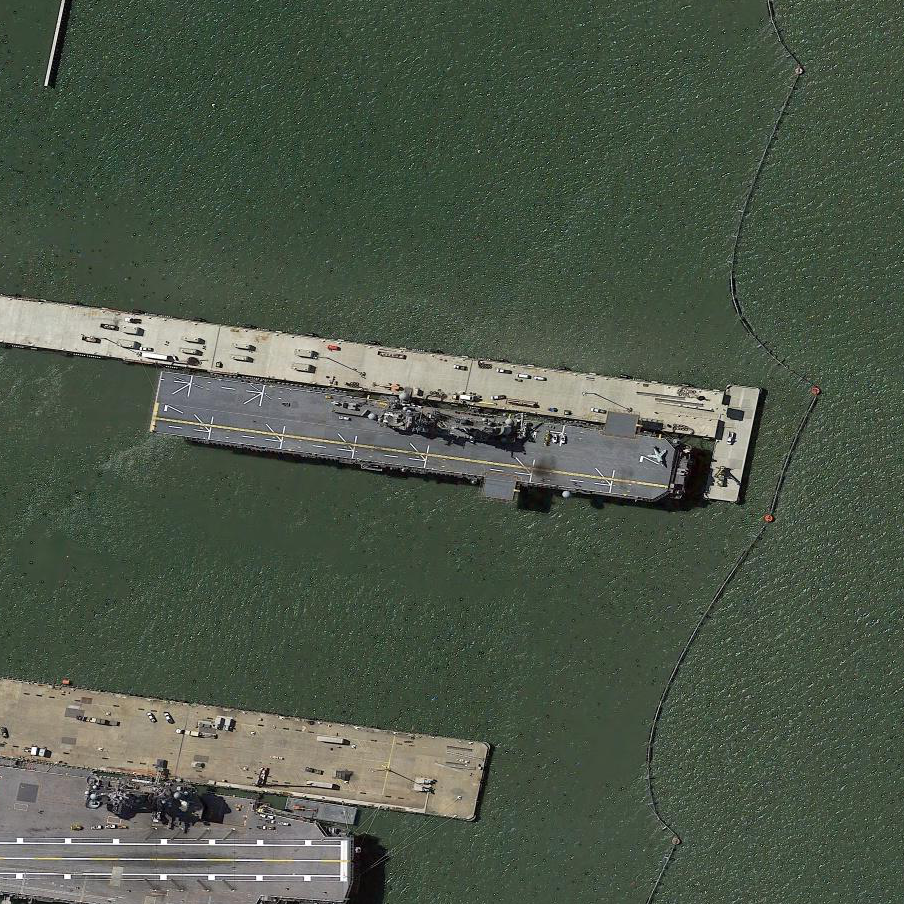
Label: assault